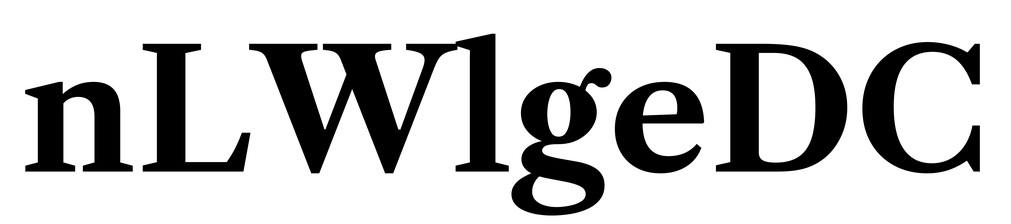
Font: LibreCaslonText_Bold